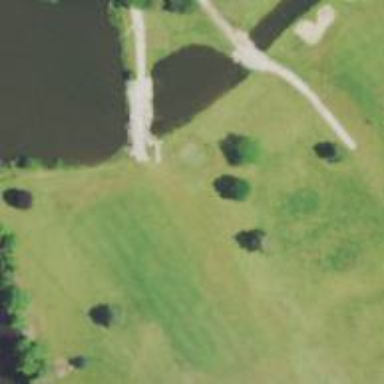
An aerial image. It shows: Path for golf carts.